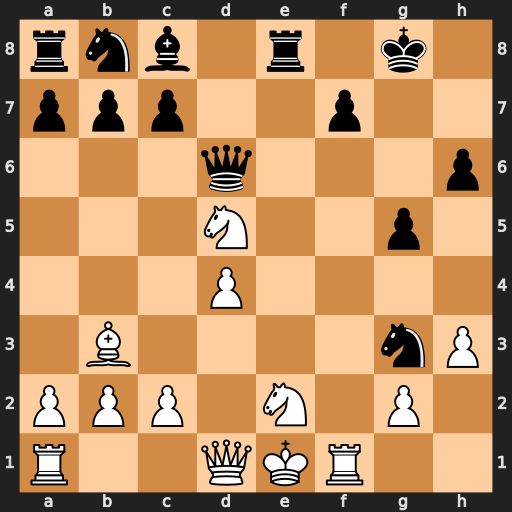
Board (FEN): rnb1r1k1/ppp2p2/3q3p/3N2p1/3P4/1B4nP/PPP1N1P1/R2QKR2
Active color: w
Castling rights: Q
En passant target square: -
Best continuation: Nf6+ Qxf6 Rxf6